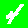
Digit: 4